Question: I have a 'UIScrollView' with paging enabled, and a corresponding 'UIPageControl' to indicate the current page. This works well, but I'd like to introduce inertial scrolling to navigate multiple pages with one swipe.
One example I've seen of this is the StickTennis app for iOS. How can I do something similar?

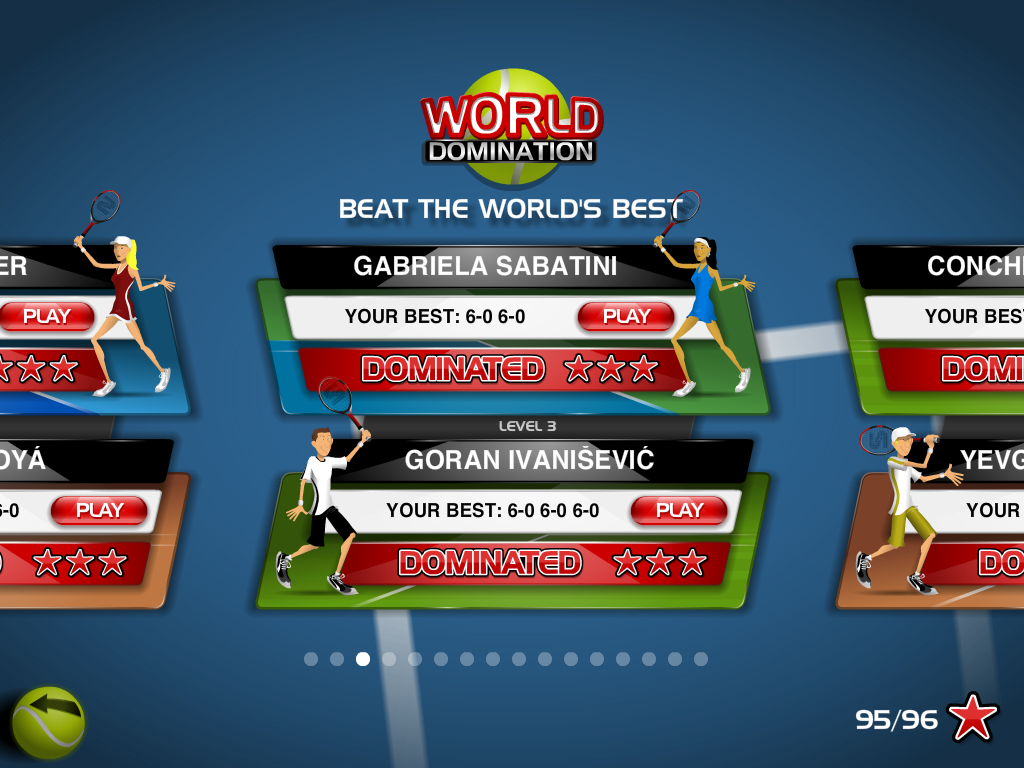
Answer: You'd set the 'pagingEnabled' property of the scroll view to 'NO', then you'd calculate the speed of the scrolling at the moment the user's finger leaves the screen using numerical derivation. From now on, you could use the 's = v0 * t + a / 2 * t ^ 2' formula to calculate the new position of the scroll view (when 'a' is a constant deceleration rate and 'v0' is the speed you just calculated), and then you'd repeatedly call 'scrollRectToVisible:animated:' with an appropriately updated 'rect' argument.